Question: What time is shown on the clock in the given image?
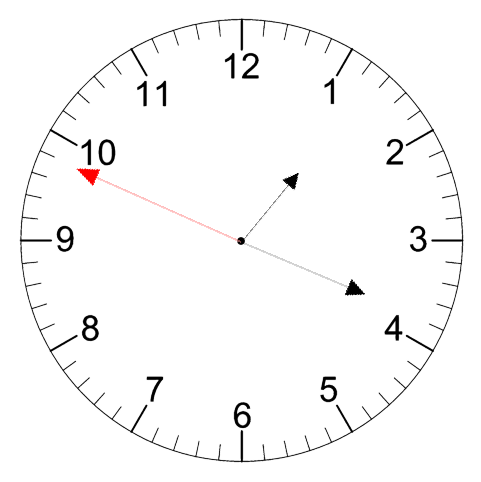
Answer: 01:18:49